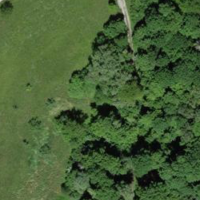
EUNIS habitat code: 24
Species observed at this site:
Pieris rapae
Maniola jurtina
Gryllus campestris